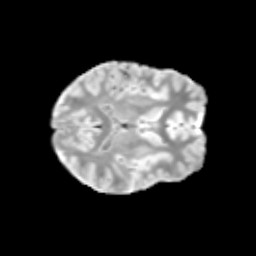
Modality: T2w
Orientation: axial
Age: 11
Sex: male
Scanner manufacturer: siemens
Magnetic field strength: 3 T
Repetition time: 3.8 s
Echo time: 0.07 s